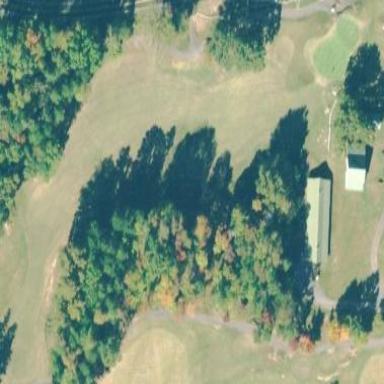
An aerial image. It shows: Grassy area designated as golf fairway.